Question: I don't have too much experience on iphone screen designs but I need to make a table like this: (image), I made an investigation but I didn't find anything. This table needs to have a rounded corner and the user will be able to insert data, in this case first name, last name, etc...
Right now I'm using SDK 4.3. if someone have an tutorial I would appreciate
Thank you,

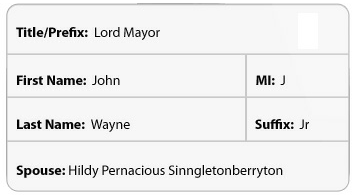
Answer: You can customize table border.
All you need to do is import QuartzCore/QuartzCore.h file.
and set following properties in viewDidLoad
'''
tableView.layer.cornerRadius = 10.0f;
tableView.layer.borderColor = [UIColor grayColor].CGColor;
tableView.layer.borderWidth = 1;
'''